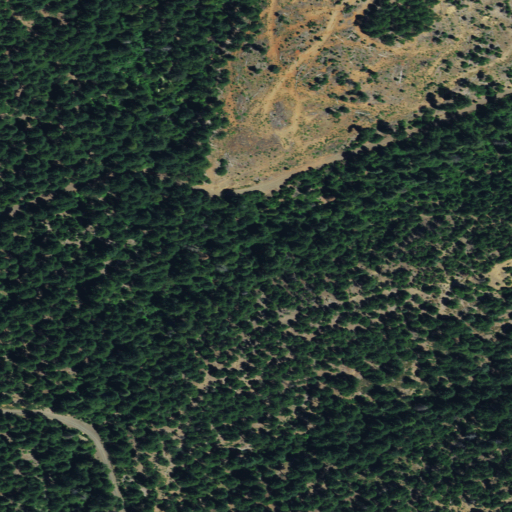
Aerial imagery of valley in California named Menzel Gulch containing evergreen forest, grassland, shrub, open development, and low intensity development